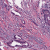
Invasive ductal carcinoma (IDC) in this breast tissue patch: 1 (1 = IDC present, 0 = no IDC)